Question: So I just started programming and I am now getting this error.
It occurs every time I press the button more times than there are Pizzas in the list.
Full error code: 'Thread 1: EXC_BAD_INSTRUCTION (code=EXC_I386_INVOP, subcode=0x0)':

Here's my code so far:
'''
import UIKit
var pizzaNumber = 0
var pizzaNames = ["Skinke Pizza", "Salat Pizza", "Pepperoni Pizza"]
let priser = [65,70,65]
var totalProdukt = pizzaNames.count
class ViewController: UIViewController {
@IBOutlet weak var produktNavn: UILabel!
@IBAction func rightButton(_ sender: UIButton) {
pizzaNumber+=1
showPizza()
}
@IBAction func leftButton(_ sender: UIButton) {
pizzaNumber-=1
if pizzaNumber < 0 {
pizzaNumber = 0
}
showPizza()
}
func showPizza() {
if pizzaNumber > totalProdukt {
pizzaNumber = pizzaNames.count
} else {
self.produktNavn.text = pizzaNames[pizzaNumber]
}
}
override func viewDidLoad() {
super.viewDidLoad()
// Do any additional setup after loading the view, typically from a nib.
}
override func didReceiveMemoryWarning() {
super.didReceiveMemoryWarning()
// Dispose of any resources that can be recreated.
}
}
'''
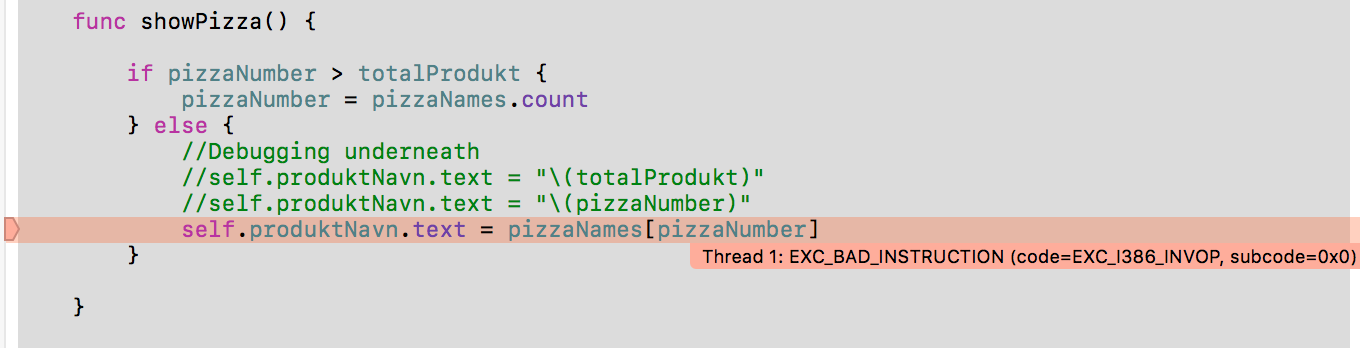
Answer: You should make sure that 'pizzaNumber-1' can never be bigger than the number of elements in your array to ensure that you are never trying to access an index that doesn't exist. This can be easily done by changing 'totalProdukt' to be a computed variable. This way, the value of the variable will always be updated when you are trying to access it.
'''
var totalProdukt: Int {
return pizzaNames.count
}
'''
Also bear in mind that array indexing starts at 0, so you need
'''
if pizzaNumber >= totalProdukt {
pizzaNumber = pizzaNames.count-1
} else {
self.produktNavn.text = pizzaNames[pizzaNumber]
}
'''
Bear in mind that with your current code, there's no need for storing the count of the array in a separate variable, since you are only using it at one place in code.
Moreover, the cleanest solution is to check the value before actually increasing it rather than when using it, this way in 'showPizzas' you don't need to do any checks, just update the label:
'''
class ViewController: UIViewController {
@IBOutlet weak var produktNavn: UILabel!
@IBAction func rightButton(_ sender: UIButton) {
if pizzaNumber < pizzas.count-1 {
pizzaNumber+=1
}
showPizza()
}
@IBAction func leftButton(_ sender: UIButton) {
if pizzaNumber > 0 {
pizzaNumber-=1
}
showPizza()
}
func showPizza() {
self.produktNavn.text = pizzaNames[pizzaNumber]
}
}
'''